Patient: sex F, age 61
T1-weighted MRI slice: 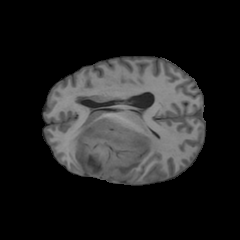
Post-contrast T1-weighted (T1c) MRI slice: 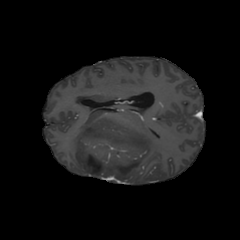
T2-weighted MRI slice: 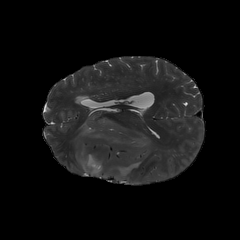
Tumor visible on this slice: yes
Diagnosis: Glioblastoma, IDH-wildtype
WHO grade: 4